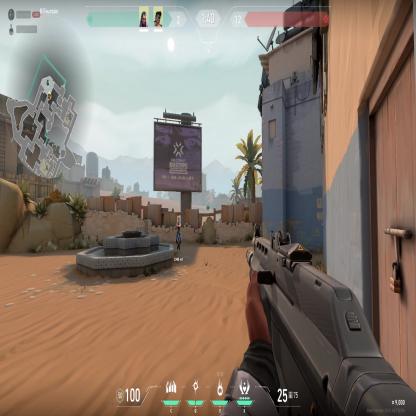
Label: teammate